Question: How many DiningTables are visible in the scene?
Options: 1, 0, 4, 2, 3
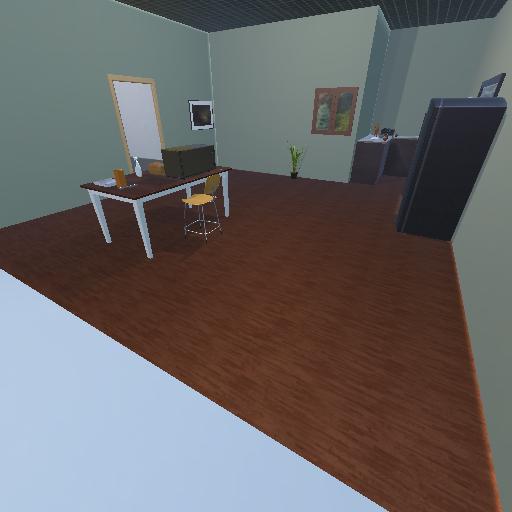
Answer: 1